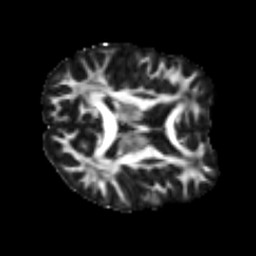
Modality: FA
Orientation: axial
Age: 48
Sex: male
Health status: healthy
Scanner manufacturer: siemens
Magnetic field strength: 3 T
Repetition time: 3.6 s
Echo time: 0.092 s